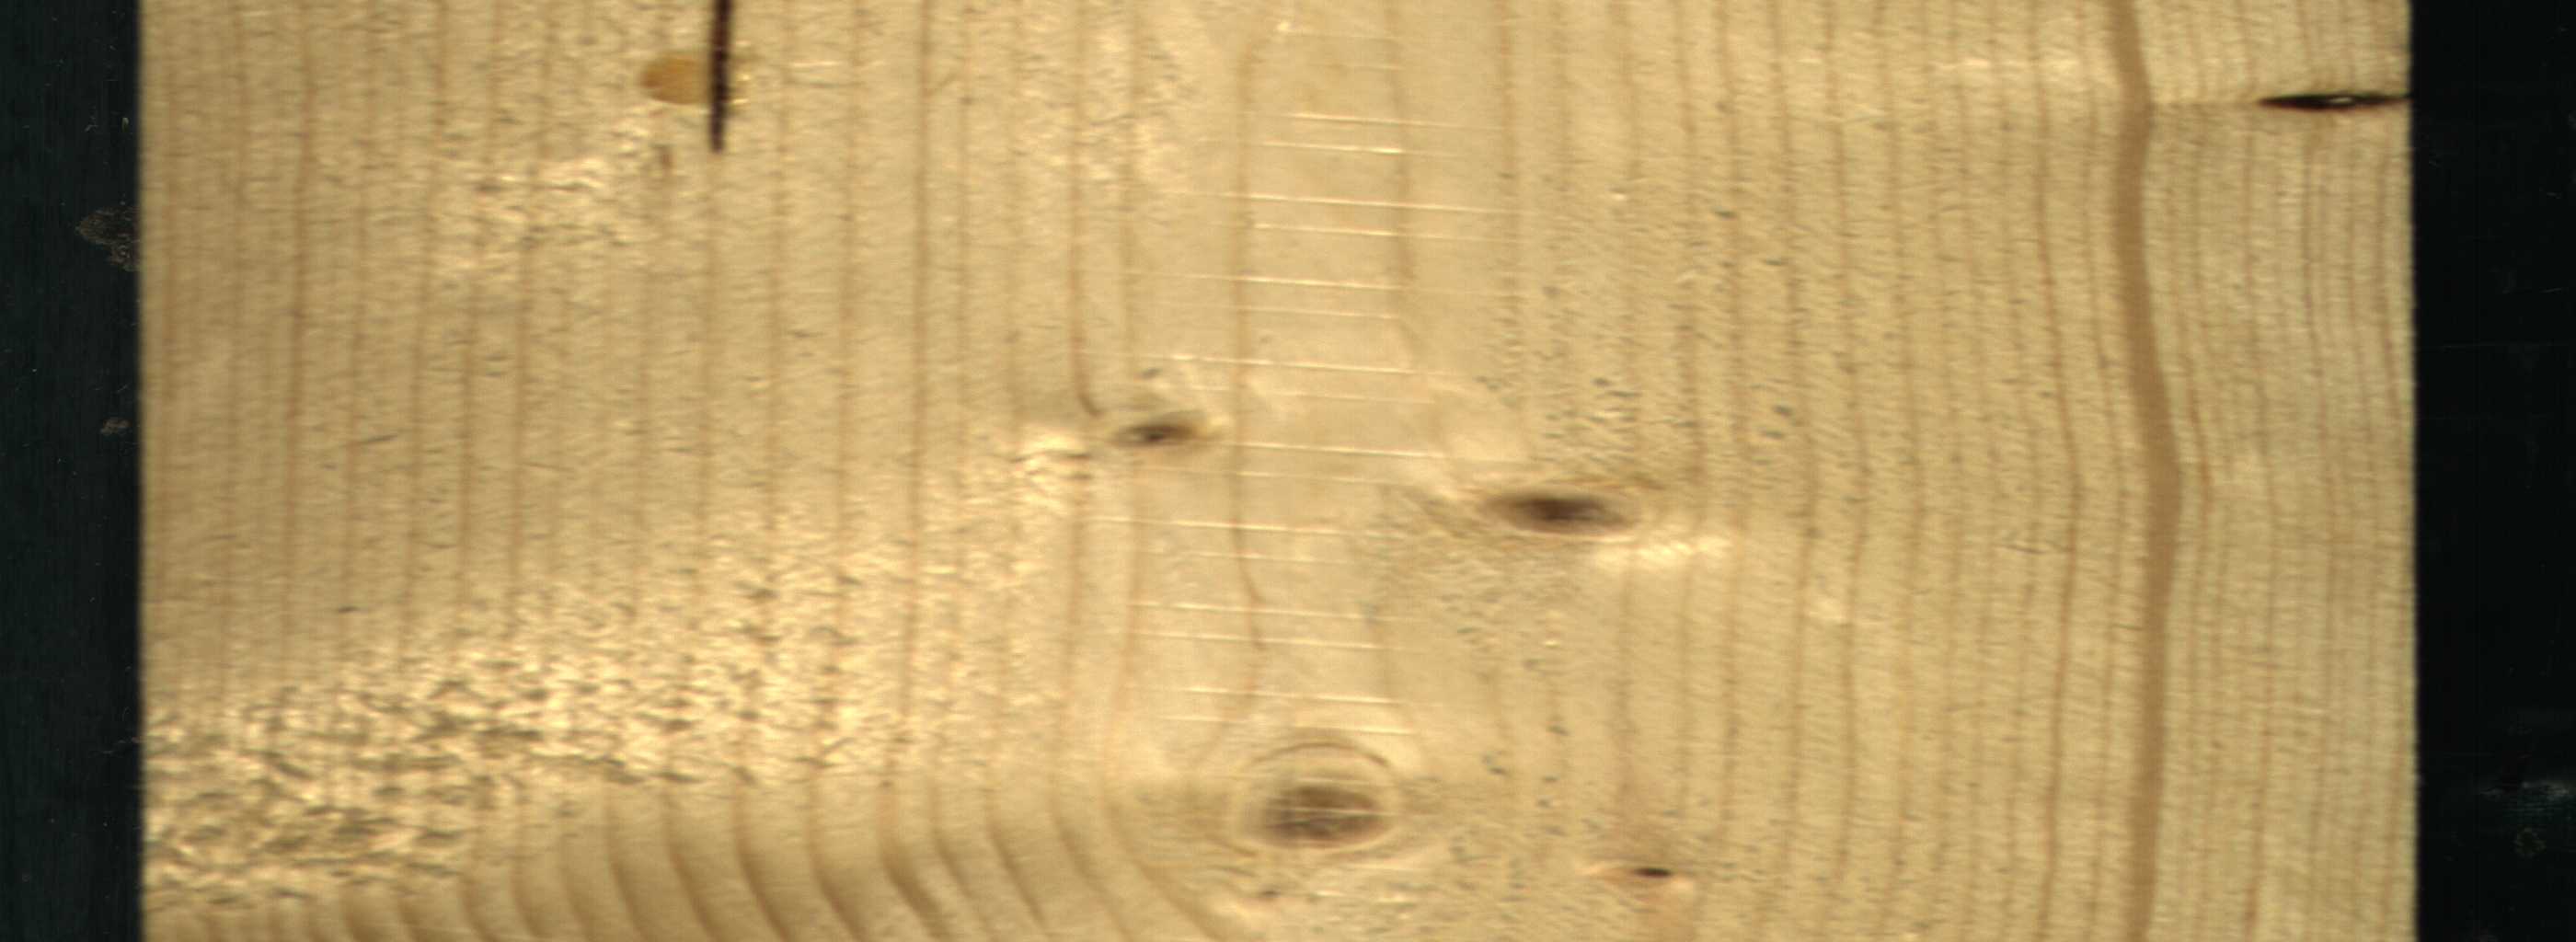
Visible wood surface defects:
resin
Dead_Knot
Live_Knot
Live_Knot
Live_Knot
Live_Knot